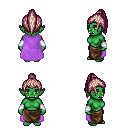
a pixel art fantasy rpg character, female body template, orc, green skin, lavender cape, robe skirt, white blonde long topknot hairstyle, white cloth bracers, four views (front, back, left, right), 2x2 character sprite sheet, small pixel art, hard edges, no anti-aliasing